Question: I apologize for asking such a beginner question, but i'm unsure on where else I could go to get such help. I'm currently creating a php website using GoggleApp Engine. I've created a very simple form using html in the same file as my PHP. Now, I know this isn't good practice, so I want to break up my html into it's own file. My only question is, how would I re-write this code assuming that my html is in it's own file?

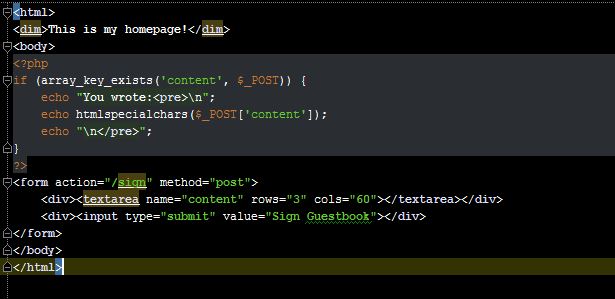
Answer: It is perfectly fine to place your PHP code in the same file as your HTML code. However, if you are going to duplicate code, it would be best to have separate files (maybe say a header and footer file).
That way you can use require_once("header.php") and require_once("footer.php") in each file that wants to use the top and bottom portions of your code.
As Sven mentioned, you can look into templating. You can also look into coding habits such as MVC (Model View Controller) and similar methods.